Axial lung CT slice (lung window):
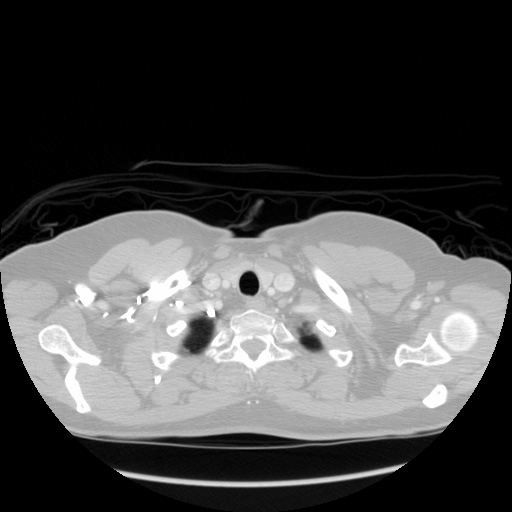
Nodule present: no